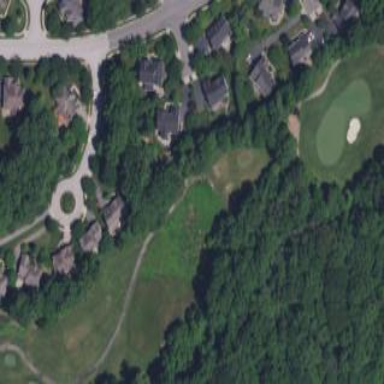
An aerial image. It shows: Golf bunker filled with sandy terrain.